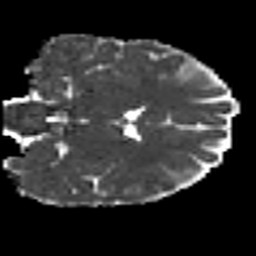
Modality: MD
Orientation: coronal
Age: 23
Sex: female
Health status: healthy
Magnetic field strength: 3 T
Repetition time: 8.4 s
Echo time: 0.0926 s